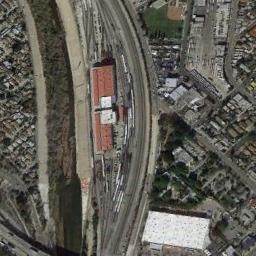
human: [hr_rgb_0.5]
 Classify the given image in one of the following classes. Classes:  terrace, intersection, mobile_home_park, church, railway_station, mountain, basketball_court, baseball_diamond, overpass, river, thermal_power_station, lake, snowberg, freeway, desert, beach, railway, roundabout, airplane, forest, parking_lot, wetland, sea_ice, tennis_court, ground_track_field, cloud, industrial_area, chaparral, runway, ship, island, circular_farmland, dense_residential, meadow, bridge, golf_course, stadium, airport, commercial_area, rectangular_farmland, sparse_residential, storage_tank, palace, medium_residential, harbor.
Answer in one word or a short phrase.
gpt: railway_station